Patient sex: M
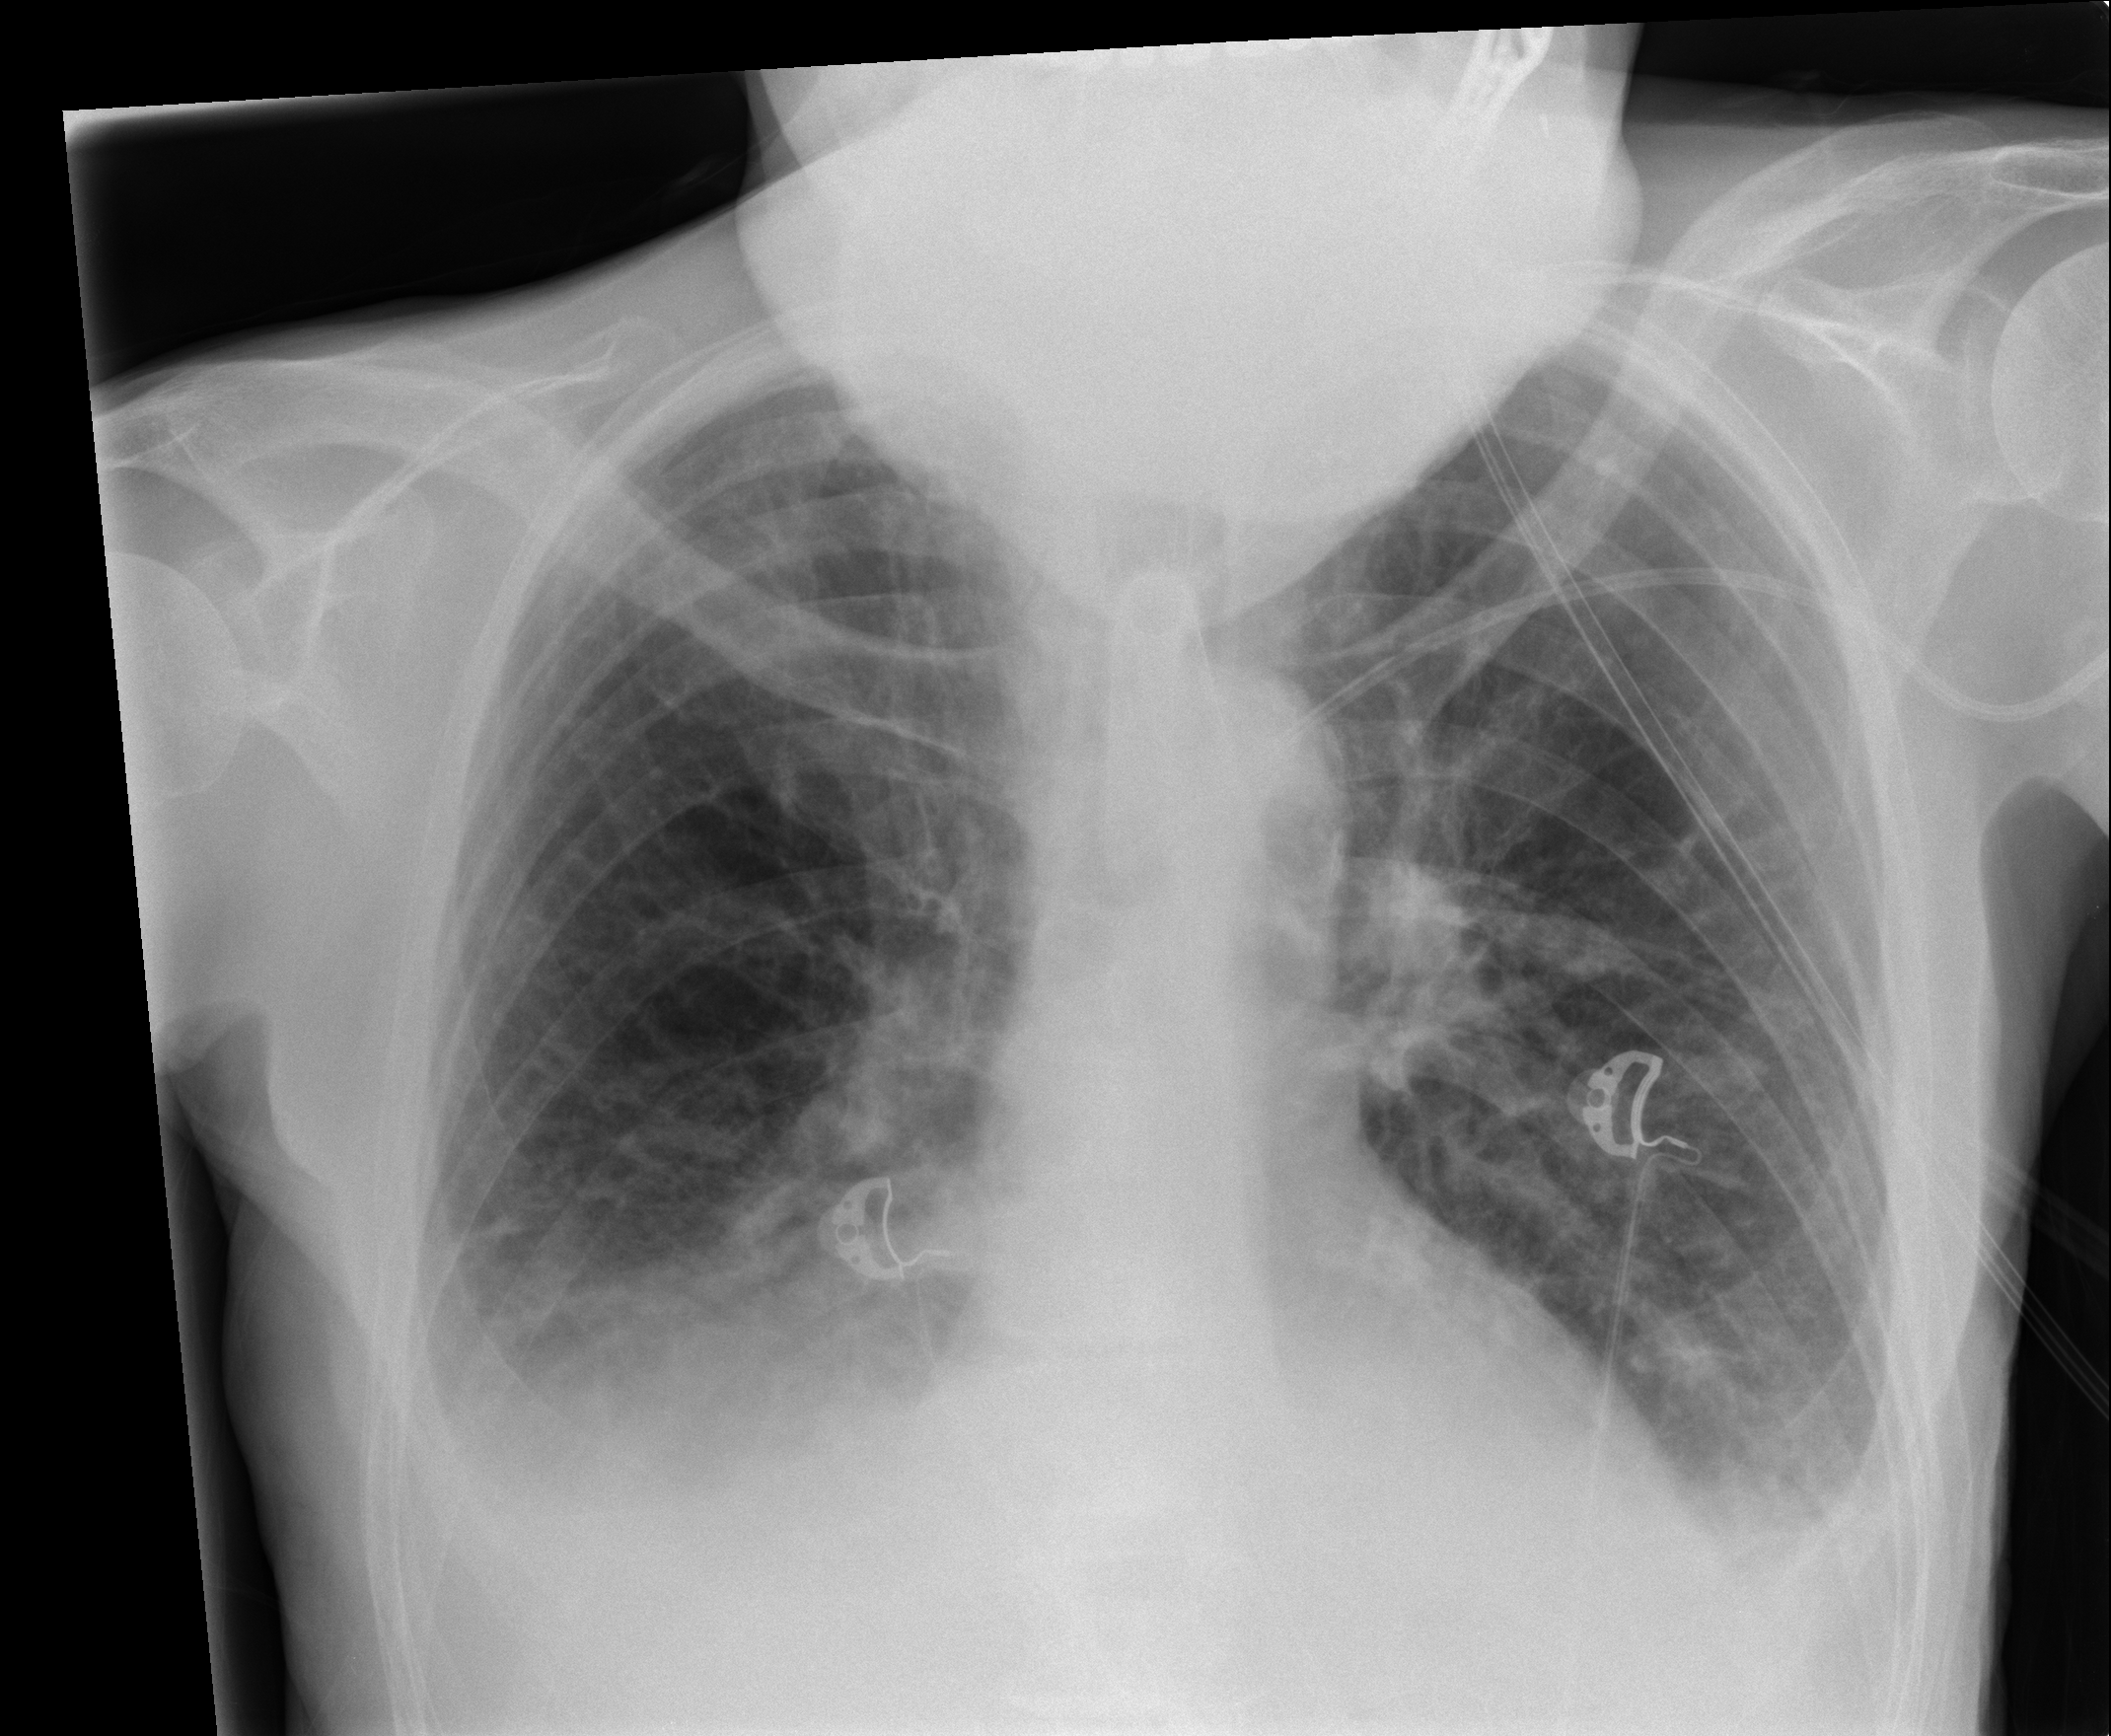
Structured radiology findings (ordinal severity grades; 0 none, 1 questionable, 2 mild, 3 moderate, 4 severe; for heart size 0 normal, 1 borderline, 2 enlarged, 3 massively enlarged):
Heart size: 0
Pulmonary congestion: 2
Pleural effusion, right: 3
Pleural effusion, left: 2
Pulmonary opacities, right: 0
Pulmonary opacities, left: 0
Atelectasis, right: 3
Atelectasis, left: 2